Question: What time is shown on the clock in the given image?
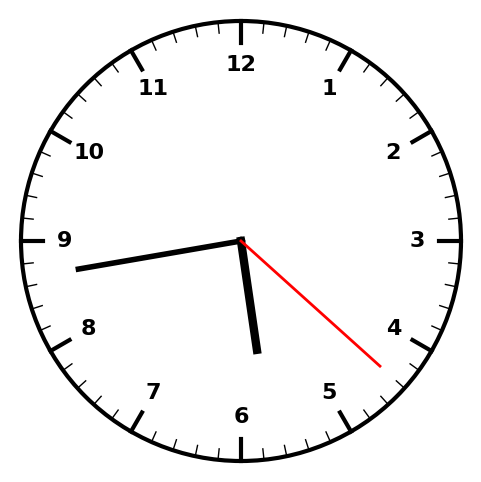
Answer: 05:43:22